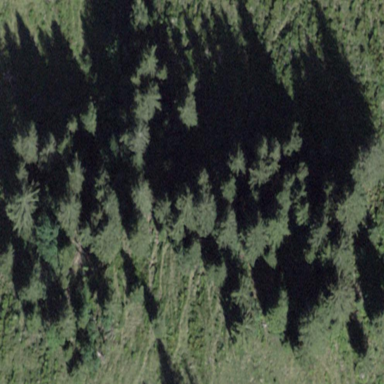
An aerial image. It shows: Forest area dominated by needle-leaved trees.